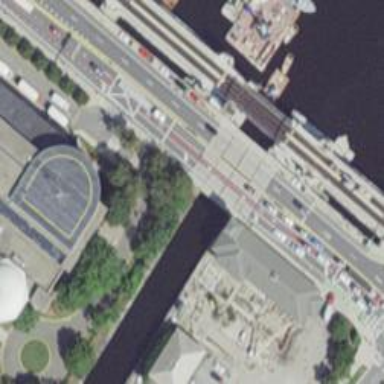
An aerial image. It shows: Movable bascule bridge over path.